Question: I've just started my research prior to starting to use Chef.
All tutorials and sources state that Git is used as the repository for Chef.
Is Git required? Can I use Mercurial, SVN, etc?
Are there any limitations?
The following picture from getchef.com mentions SVN:

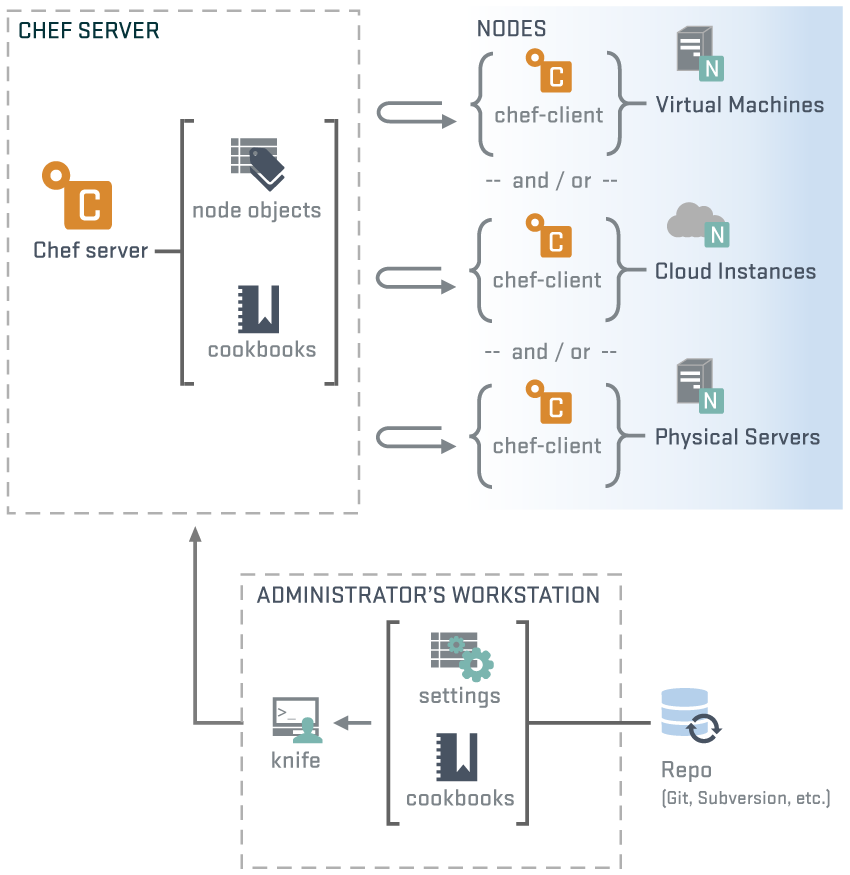
Answer: After digging quite a bit I found the following:
> git and/or github is not required to use Chef. If another version source control system is preferred over git (such as Subversion, Mercurial, or Bazaar) that is just fine.
and
> Download the chef-repo as a tar.gz file and place it into local version source control
and
> (Optional) After the chef-repo is cloned, the history of that repository can be wiped out by removing the ".git" directory, which allows the initialization of a new repository or to move the chef-repo into another version source control system, such as Subversion, Mercurial, or Bazaar.
..from <URL>
There are no details however, of any limitations this presents, so I would assume there are none.